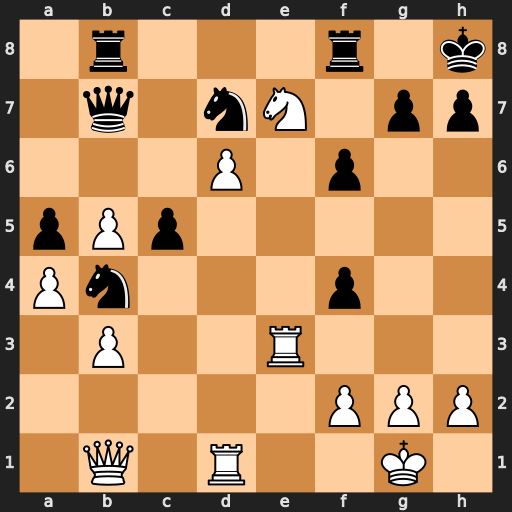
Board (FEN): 1r3r1k/1q1nN1pp/3P1p2/pPp5/Pn3p2/1P2R3/5PPP/1Q1R2K1
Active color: w
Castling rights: -
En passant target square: -
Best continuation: Qxh7+ Kxh7 Rh3#